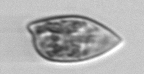
Label: Prorocentrum_dentatum